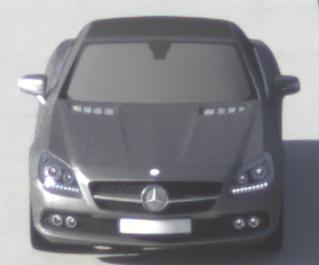
Make: Mercedes-Benz
Model: SLK 200
Detailed model: SLK-Class (172)
Model produced from: 2011/03
Model produced until: 2015/04
Doors: 2
Color: gray
Road condition: dry road
Daytime: morning or afternoon
Contrast: high contrast